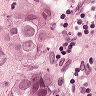
Metastatic tissue present: yes